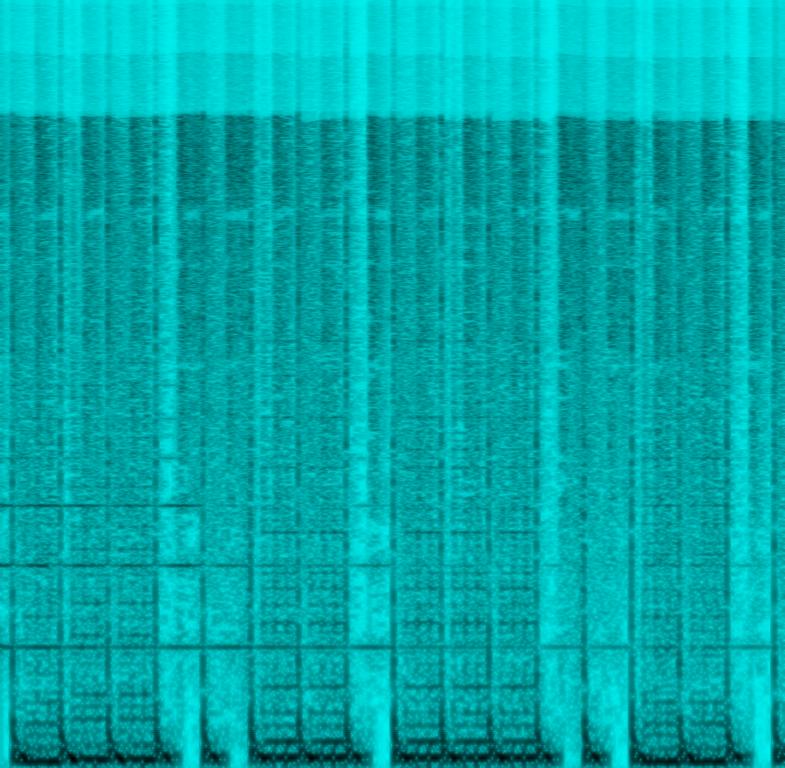
This techno song features a synth playing the main melody. It is based on chord structures. The bass plays the root notes of the chords. The percussion is programmed. The kick plays on every count and the hi-hat plays on the 'and' of every count. After four bars, the kick plays an eighth note rhythm. This song can be played in a club.